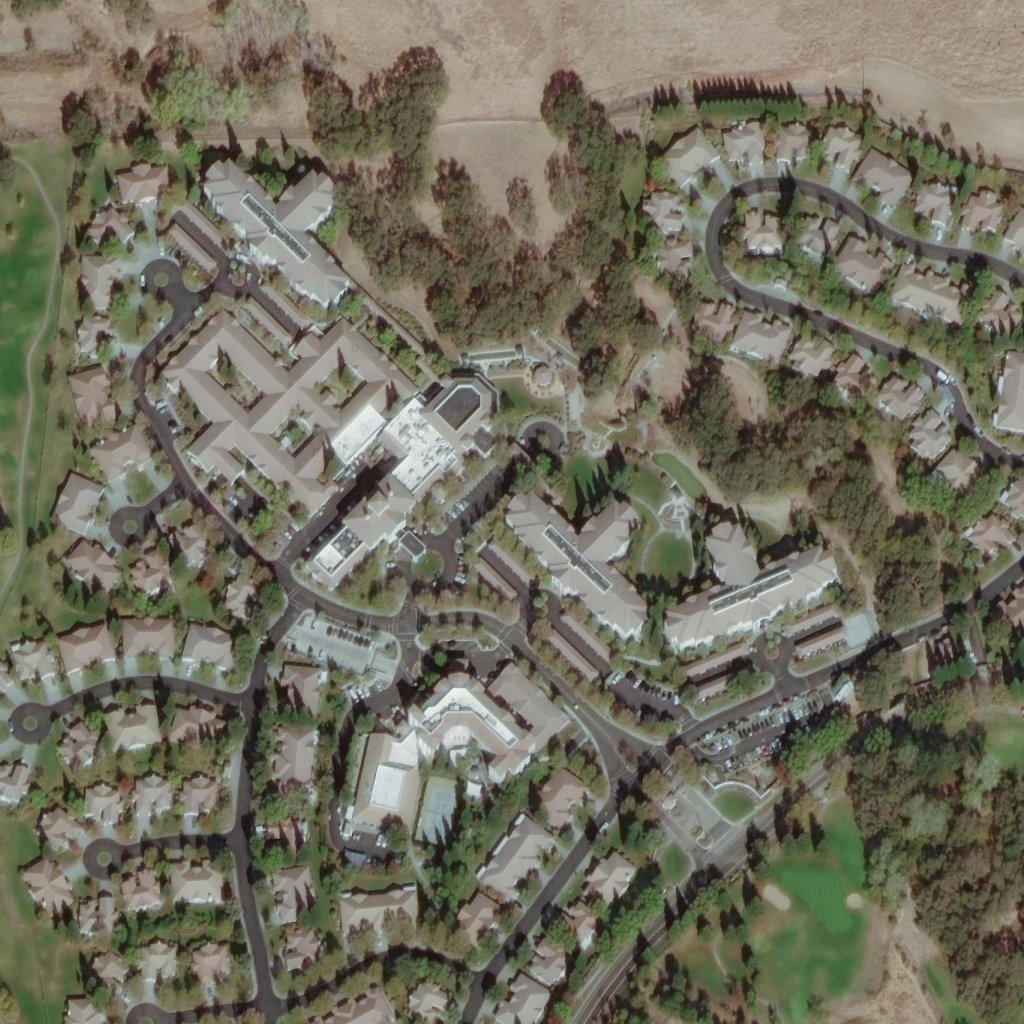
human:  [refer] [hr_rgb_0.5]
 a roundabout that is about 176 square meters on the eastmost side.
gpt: <box>[[73, 61, 77, 65, 0]]</box>

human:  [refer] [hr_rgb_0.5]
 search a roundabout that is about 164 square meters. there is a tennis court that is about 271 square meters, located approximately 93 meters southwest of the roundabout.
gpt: <box>[[50, 57, 54, 61, 0]]</box>

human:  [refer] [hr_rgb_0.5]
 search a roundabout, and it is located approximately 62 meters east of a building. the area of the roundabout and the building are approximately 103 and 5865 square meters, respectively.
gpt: <box>[[51, 41, 54, 44, 0]]</box>